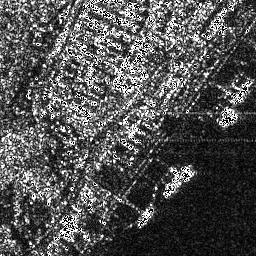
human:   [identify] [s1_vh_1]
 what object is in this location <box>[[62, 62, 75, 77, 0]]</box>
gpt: <ref>1 medium ship at the bottom</ref>

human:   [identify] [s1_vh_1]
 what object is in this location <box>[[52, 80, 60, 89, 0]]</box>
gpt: <ref>1 small ship at the bottom</ref>

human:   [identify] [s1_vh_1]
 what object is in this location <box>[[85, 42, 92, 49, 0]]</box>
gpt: <ref>1 small ship at the right</ref>

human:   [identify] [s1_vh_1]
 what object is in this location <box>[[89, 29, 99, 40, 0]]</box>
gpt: <ref>1 medium ship at the right</ref>